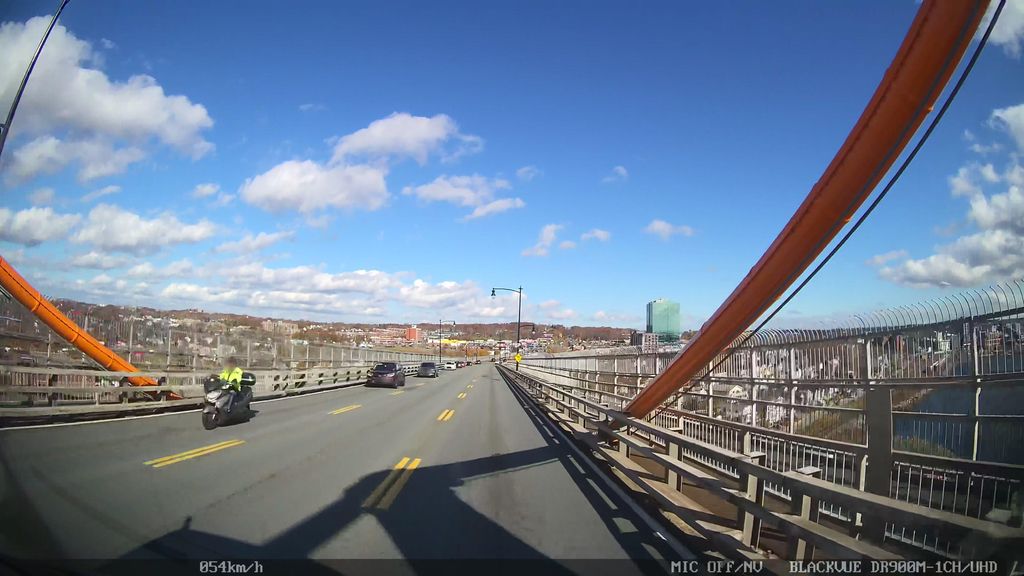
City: halifax